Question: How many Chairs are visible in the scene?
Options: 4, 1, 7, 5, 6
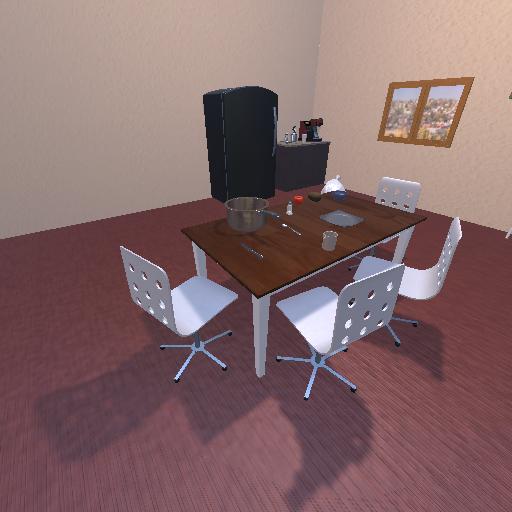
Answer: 4